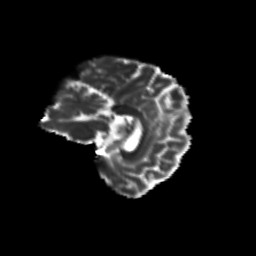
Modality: T2w
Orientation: sagittal
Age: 44
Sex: male
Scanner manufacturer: siemens
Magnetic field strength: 3 T
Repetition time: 8.6 s
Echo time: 0.095 s